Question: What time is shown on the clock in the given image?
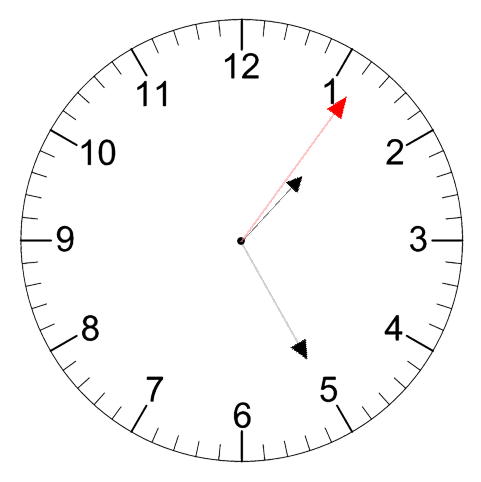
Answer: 01:25:06